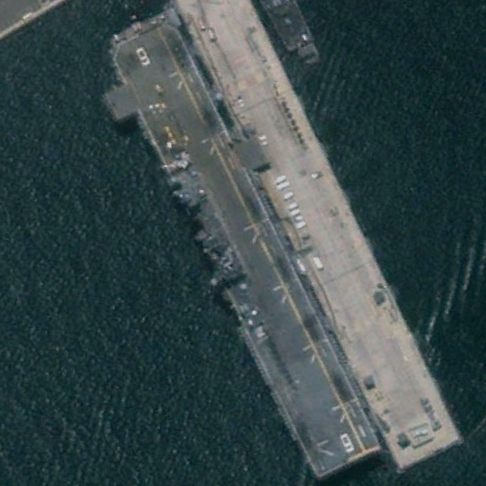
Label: assault